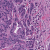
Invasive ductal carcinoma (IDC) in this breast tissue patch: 1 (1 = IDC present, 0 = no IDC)